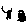
Label: flower